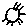
Label: sun